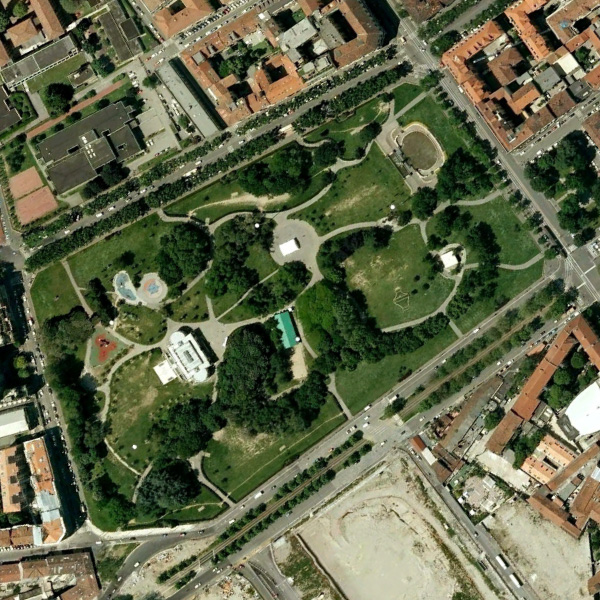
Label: Park